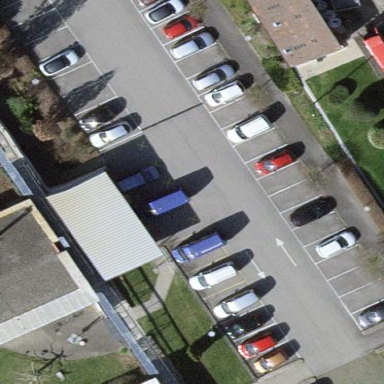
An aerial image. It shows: Parking area with surface.